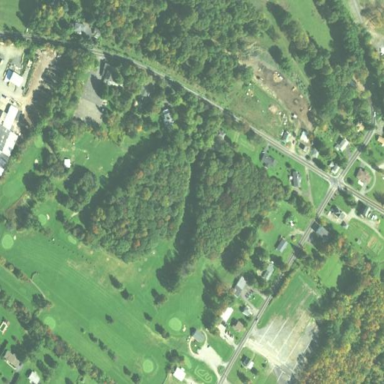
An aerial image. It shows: Golf course surrounded by greenery.